Question: Is there a way to let the repeating background 'start' fixed at the bottom of the div and overflow on the top? (the other way round than default)
Small example to show what I'm trying to accomplish. The red lines on the image below are the (horizontal) borders between several divs. The middle div is used as a transition between the upper and lower one, with a single non-repeating image. The background of the lower div consists of a repeating darker image with a paper hole, resulting in the paper border seen below.
Now the upper div (with sizable content) should have a repeating background image starting at the bottom and repeating upwards. This for maintaining the correct distance ratio between the holes instead of ending up with a smaller distance or even a partial hole in the 'paper border'.

Preferably it should be compatible with <URL>, but I don't see a problem there.
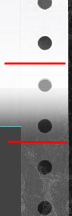
Answer: Just make sure you set 'background-position: right bottom;' to the top div, and the background image should start from the bottom and "overflow" out the top.
Example in shorthand:
'''
.my-div {
background:#fff url(my-bg.png) right bottom repeat;
}
'''
Some reference in case you'd like to explore this further:
<URL>